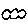
Label: cloud